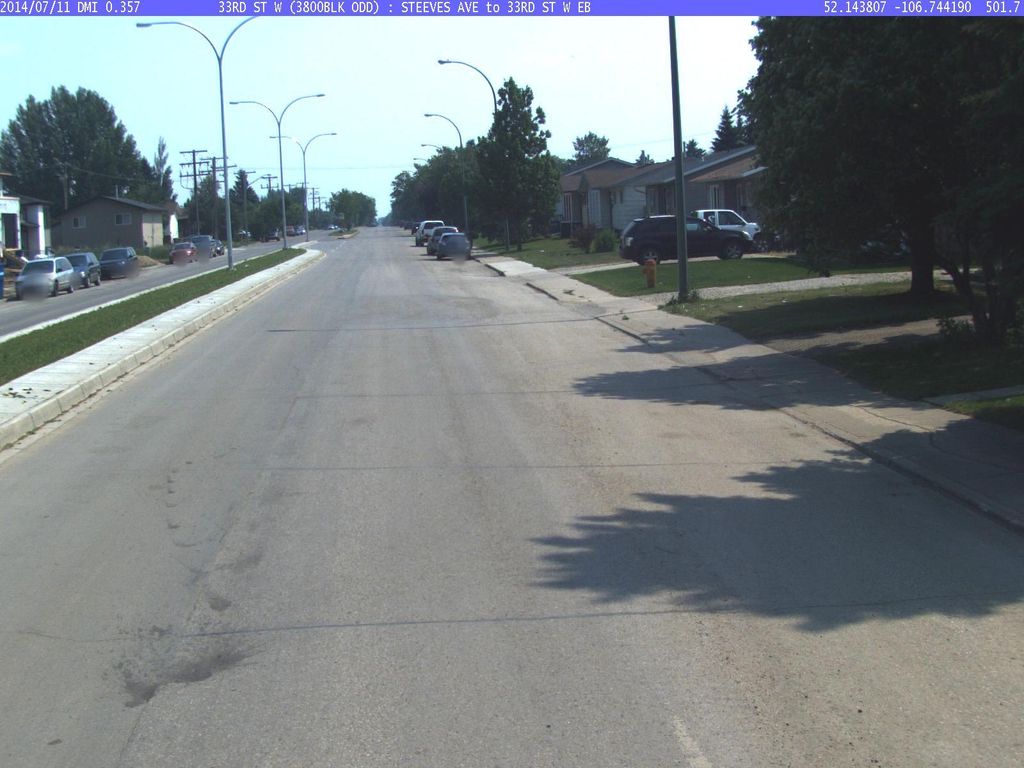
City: saskatoon